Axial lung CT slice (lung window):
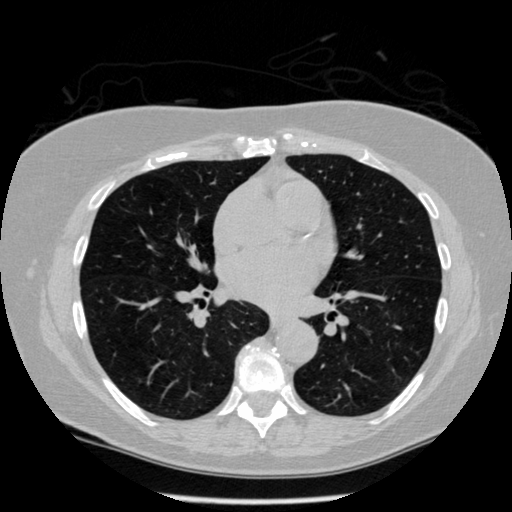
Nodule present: no